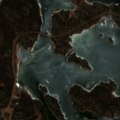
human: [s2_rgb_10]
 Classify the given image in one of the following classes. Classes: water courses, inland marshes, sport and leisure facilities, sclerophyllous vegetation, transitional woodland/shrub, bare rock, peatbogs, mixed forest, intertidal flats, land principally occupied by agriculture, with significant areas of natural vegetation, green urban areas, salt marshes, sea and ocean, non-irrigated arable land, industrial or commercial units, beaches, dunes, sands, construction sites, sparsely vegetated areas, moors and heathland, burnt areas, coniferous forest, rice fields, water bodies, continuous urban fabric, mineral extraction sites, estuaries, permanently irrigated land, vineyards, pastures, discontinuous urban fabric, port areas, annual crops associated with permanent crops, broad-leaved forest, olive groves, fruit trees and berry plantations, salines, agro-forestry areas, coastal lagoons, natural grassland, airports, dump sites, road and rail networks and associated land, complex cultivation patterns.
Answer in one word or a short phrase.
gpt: land principally occupied by agriculture, with significant areas of natural vegetation, broad-leaved forest, bare rock, sea and ocean